Field crop: maize
Growth stage: 2
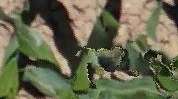
Species: maize